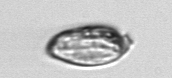
Label: Katodinium_or_Torodinium